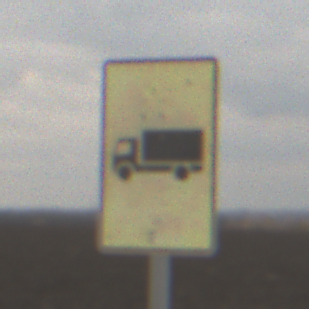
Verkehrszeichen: KFZZulaessigeGesamtmasse3Komma5TOhnePfeilsymbol
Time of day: MorningAfternoon
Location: Outdoor (Nature)
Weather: Overcast
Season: NotSpecified
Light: Natural